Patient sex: F
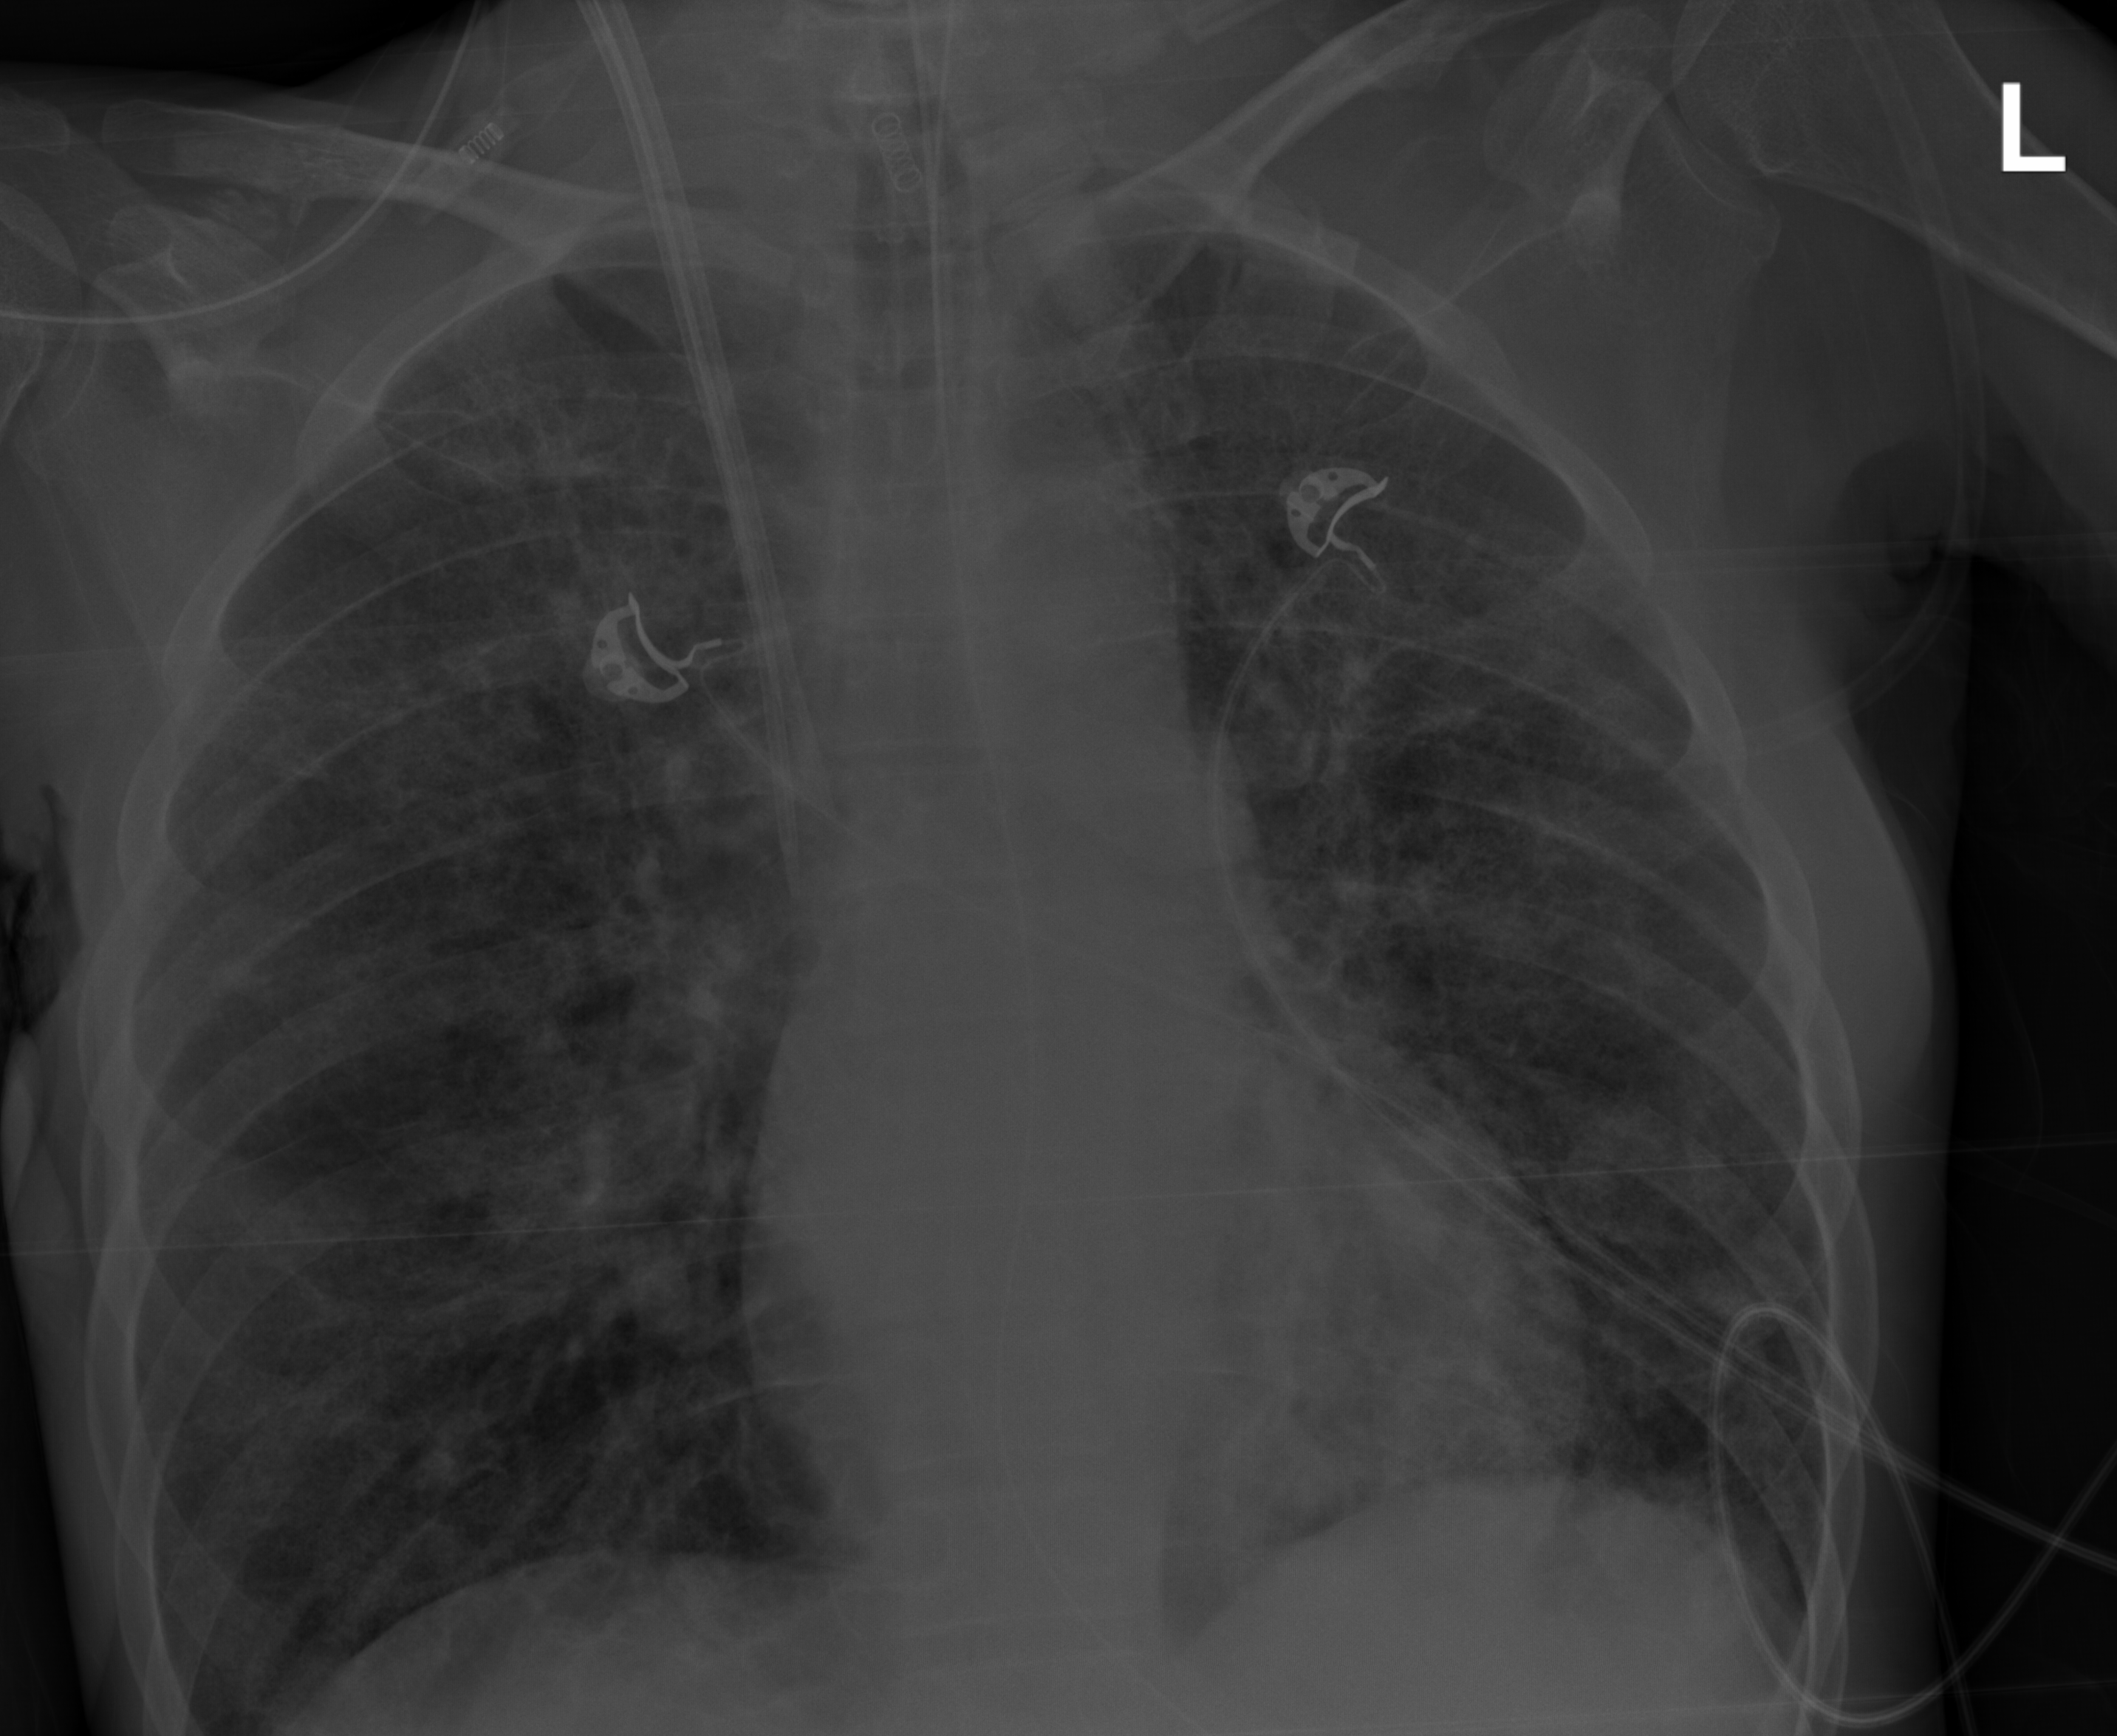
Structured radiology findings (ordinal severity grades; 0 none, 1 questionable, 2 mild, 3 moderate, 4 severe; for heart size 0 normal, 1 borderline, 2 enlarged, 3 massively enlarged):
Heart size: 1
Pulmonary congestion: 0
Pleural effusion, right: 0
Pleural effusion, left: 0
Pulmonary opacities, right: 3
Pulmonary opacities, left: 3
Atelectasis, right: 0
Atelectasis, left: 0